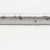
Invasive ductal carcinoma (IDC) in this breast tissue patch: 0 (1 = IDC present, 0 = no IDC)